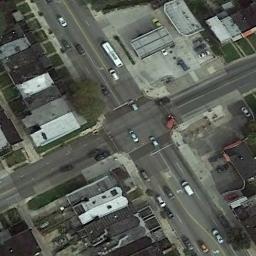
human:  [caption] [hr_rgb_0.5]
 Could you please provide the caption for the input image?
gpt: There are many moving and waiting vehicles on the road at the intersection, Many buildings and some trees around the intersection .

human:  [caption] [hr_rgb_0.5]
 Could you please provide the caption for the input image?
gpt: There are many buildings of different shapes and sizes beside the intersection .

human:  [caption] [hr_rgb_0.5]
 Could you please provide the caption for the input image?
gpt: An intersection with normal traffic is between some neatly arranged houses .

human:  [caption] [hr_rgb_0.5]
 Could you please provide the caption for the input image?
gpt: The car stopped on the left side of the intersection .

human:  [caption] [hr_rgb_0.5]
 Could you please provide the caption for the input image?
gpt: There are some gray buildings around the intersection .